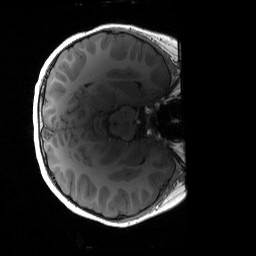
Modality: T1w
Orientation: axial
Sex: female
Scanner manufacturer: siemens
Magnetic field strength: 3 T
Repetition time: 1.9 s
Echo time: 0.00243 s